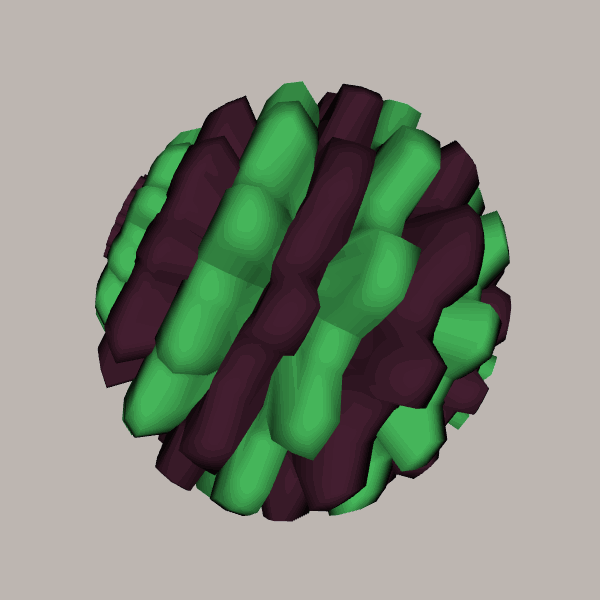
Background: light